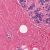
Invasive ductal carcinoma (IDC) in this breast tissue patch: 0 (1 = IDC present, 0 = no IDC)